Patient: sex M, age 51
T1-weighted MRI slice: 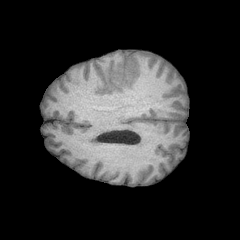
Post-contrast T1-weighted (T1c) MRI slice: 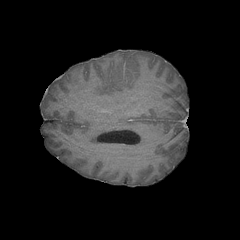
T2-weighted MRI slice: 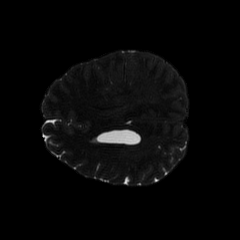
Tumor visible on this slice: yes
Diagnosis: Astrocytoma, IDH-mutant
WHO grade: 4